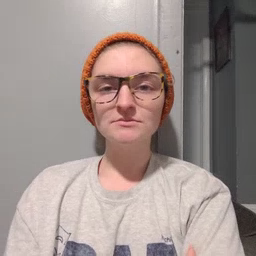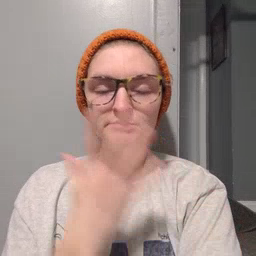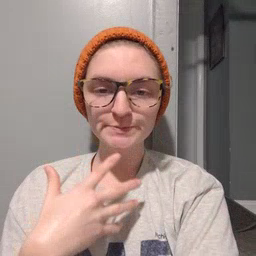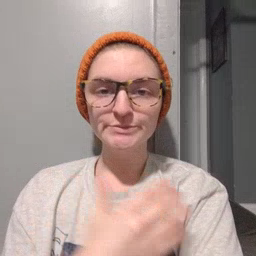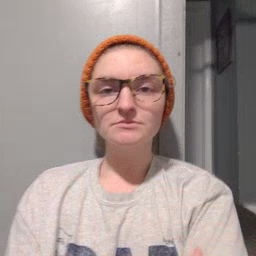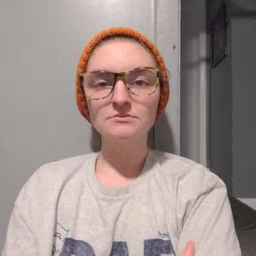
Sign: sad